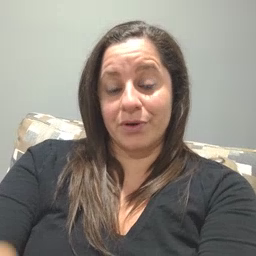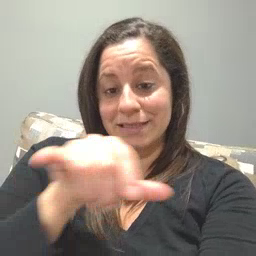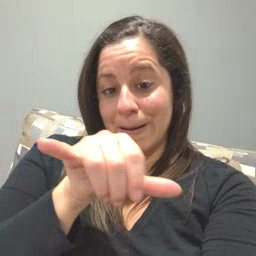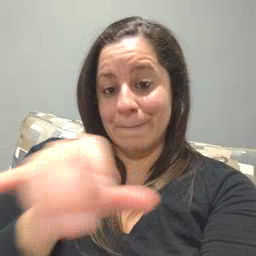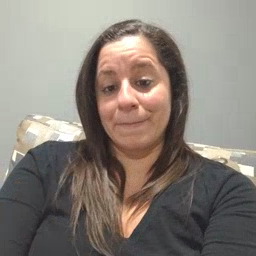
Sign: same